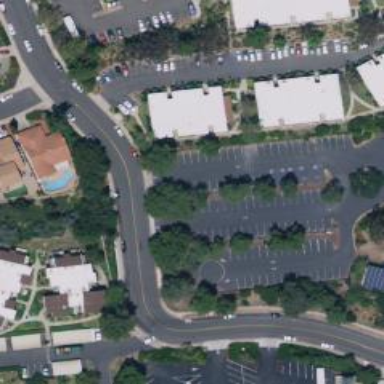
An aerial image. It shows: Parking area with surface.